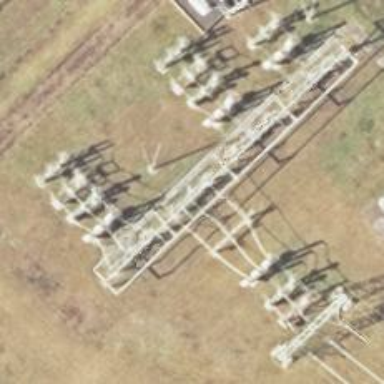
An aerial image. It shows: Power line with 3 cables. The line type is busbar.